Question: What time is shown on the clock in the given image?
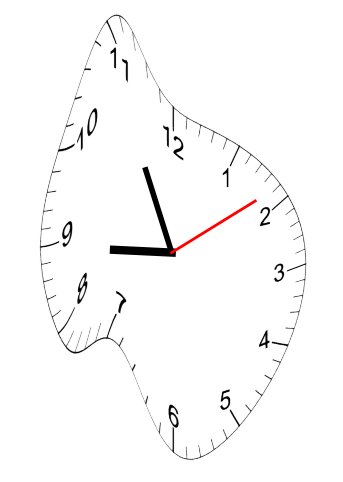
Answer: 08:55:09